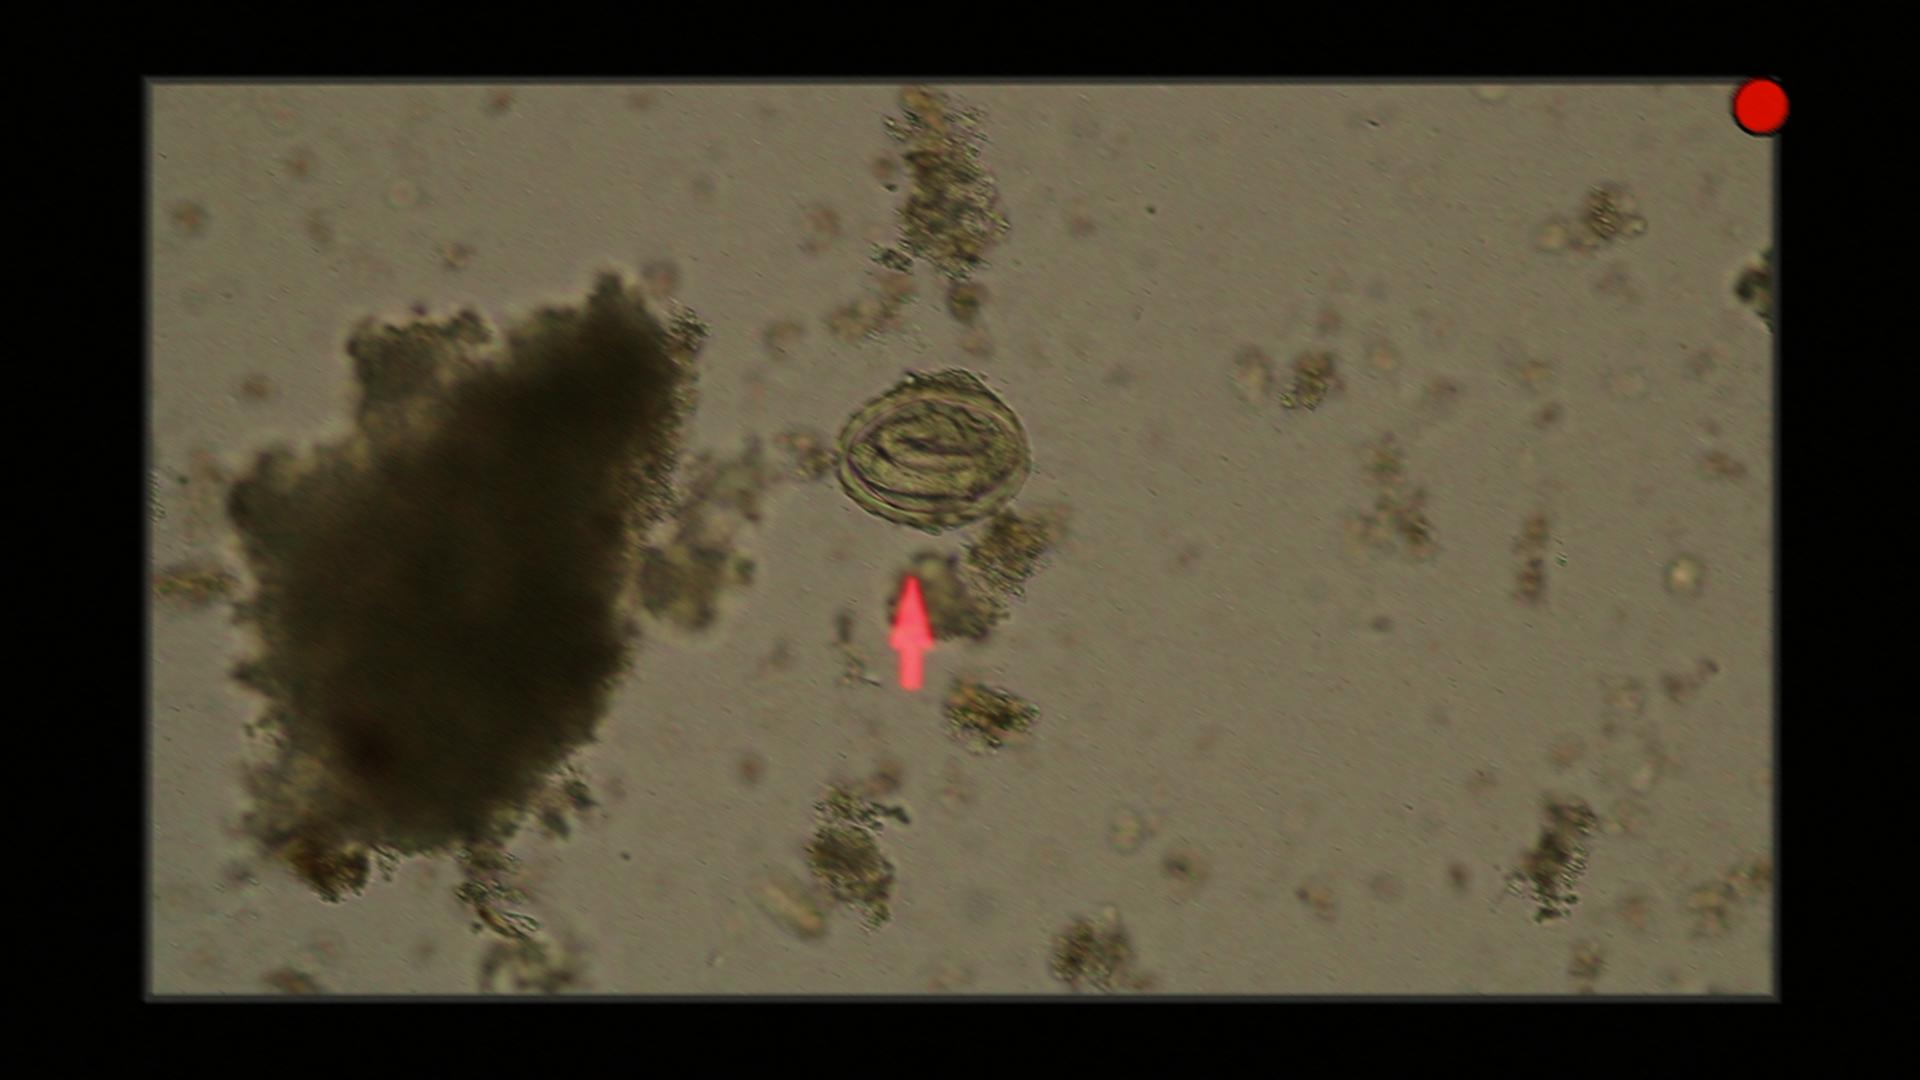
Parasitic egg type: Ascaris lumbricoides